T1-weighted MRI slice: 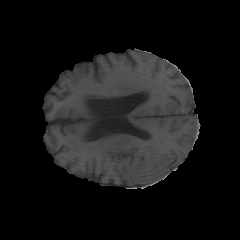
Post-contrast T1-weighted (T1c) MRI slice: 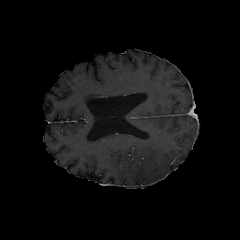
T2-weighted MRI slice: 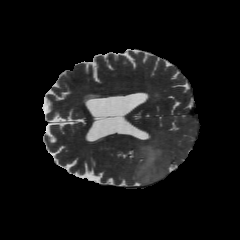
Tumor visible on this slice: yes